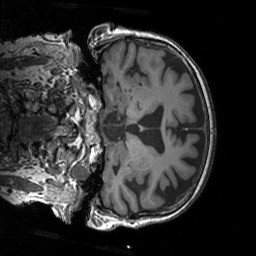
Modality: T1w
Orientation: coronal
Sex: male
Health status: healthy
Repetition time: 1.9 s
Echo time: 0.00252 s